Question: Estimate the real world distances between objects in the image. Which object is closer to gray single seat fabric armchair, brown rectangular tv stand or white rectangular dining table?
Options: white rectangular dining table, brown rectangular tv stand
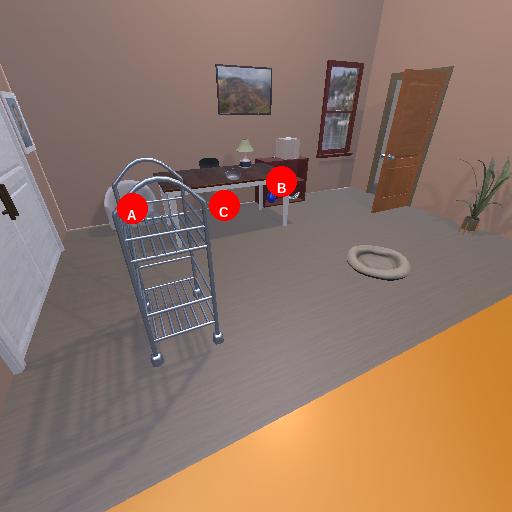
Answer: white rectangular dining table